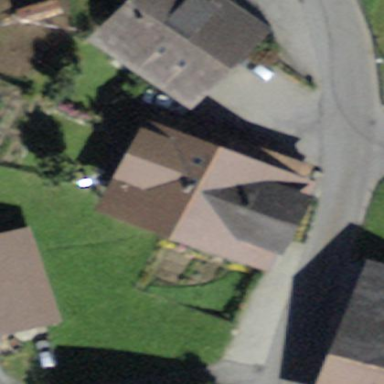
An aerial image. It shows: Residential building.